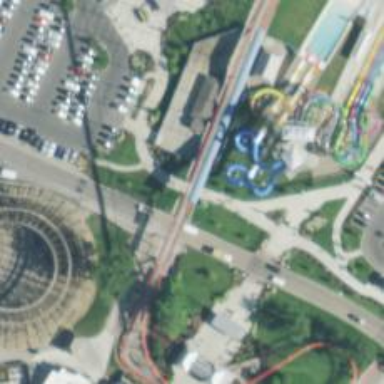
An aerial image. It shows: Bridge leading to roller coaster attraction.